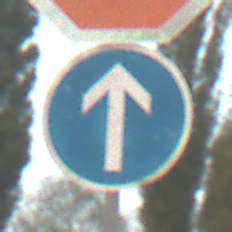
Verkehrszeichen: VorgeschriebeneFahrtrichtungGeradeaus
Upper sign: Stop
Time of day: MorningAfternoon
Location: Outdoor (Suburban)
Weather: Overcast
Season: NotSpecified
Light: Natural